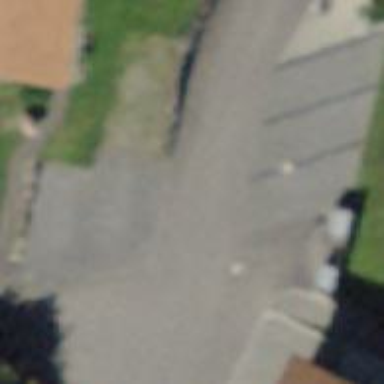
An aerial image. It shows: Turning circle on the road.